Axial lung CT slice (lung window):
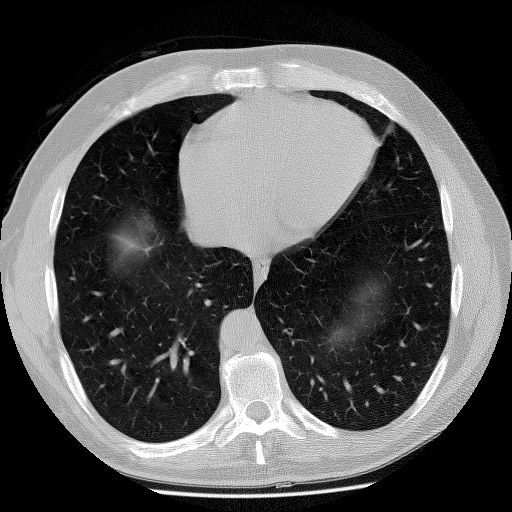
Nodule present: no